Lunar surface albedo tile
Center latitude: 40.66
Center longitude: -23.632
Resolution (meters per pixel, mean): 126.11
Tile area (km^2): 15841.71
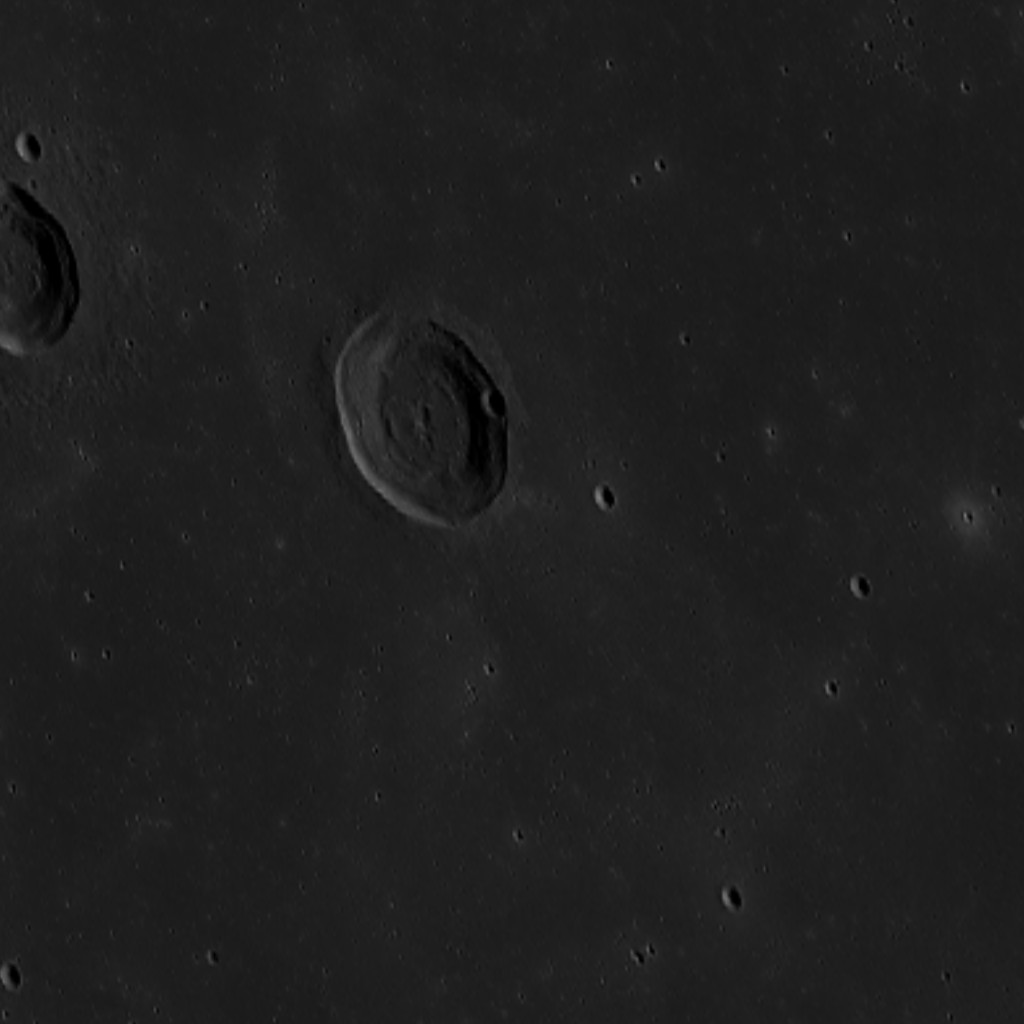